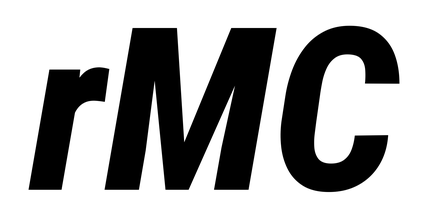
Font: Roboto-Italic_Condensed_ExtraBold_Italic